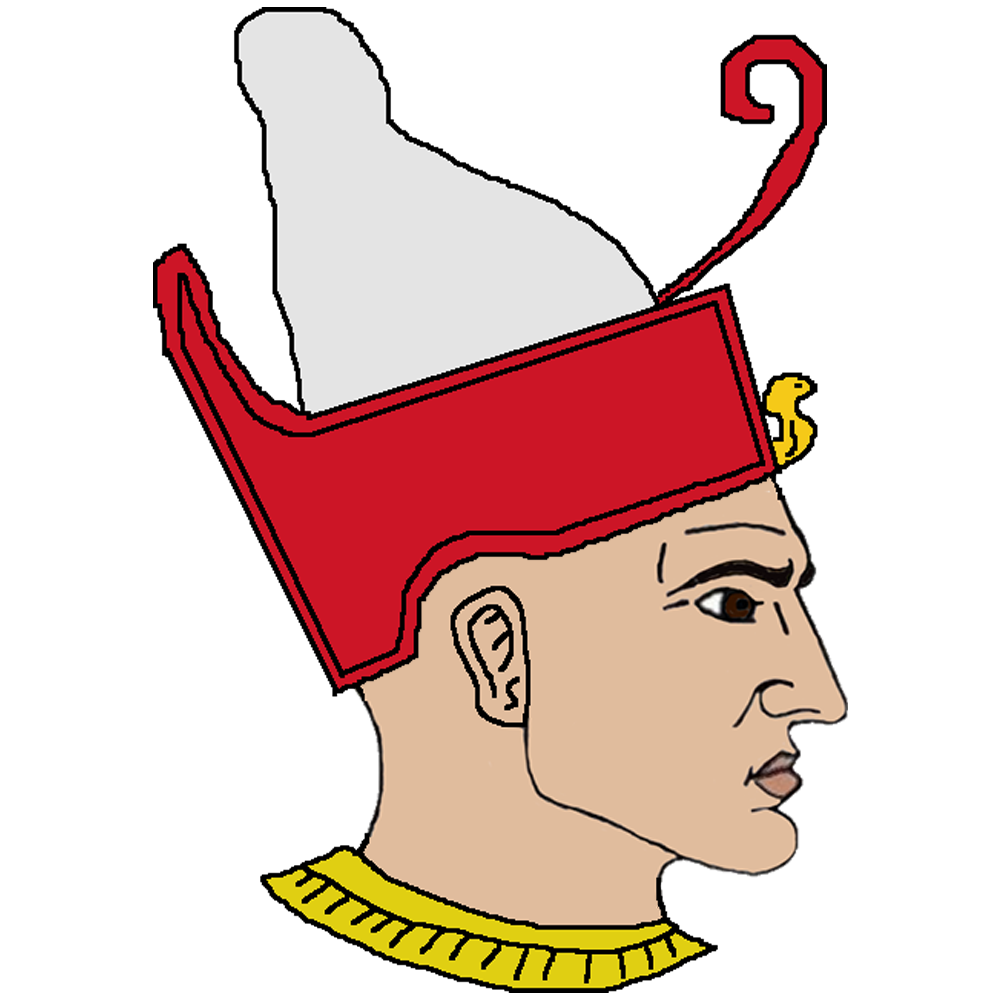
Label: 4_Yes_Chad